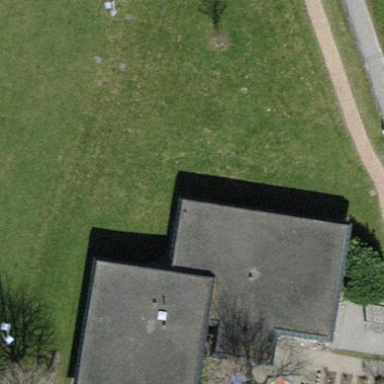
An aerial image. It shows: Kindergarten building.